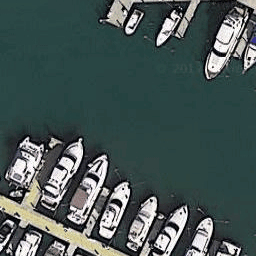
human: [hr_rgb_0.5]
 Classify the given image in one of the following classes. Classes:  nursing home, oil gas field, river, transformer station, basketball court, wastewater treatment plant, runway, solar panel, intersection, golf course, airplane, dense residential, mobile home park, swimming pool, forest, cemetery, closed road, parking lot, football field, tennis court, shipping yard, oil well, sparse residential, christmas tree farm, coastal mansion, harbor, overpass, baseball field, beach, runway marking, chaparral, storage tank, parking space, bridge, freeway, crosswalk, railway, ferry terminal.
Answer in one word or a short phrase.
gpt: harbor